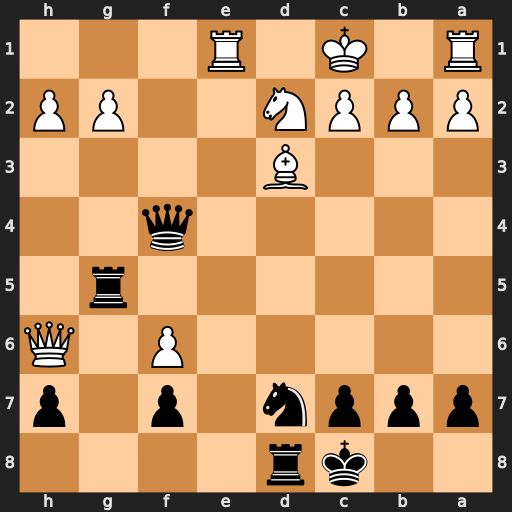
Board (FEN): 2kr4/pppn1p1p/5P1Q/6r1/5q2/3B4/PPPN2PP/R1K1R3
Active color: b
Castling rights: -
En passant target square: -
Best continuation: Re5 Rxe5 Qxh6